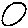
Label: circle